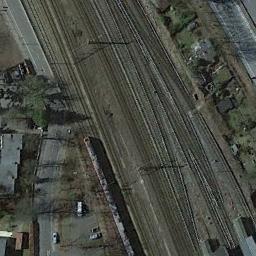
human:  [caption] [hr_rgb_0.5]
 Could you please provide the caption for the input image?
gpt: These railways have a train on the track .

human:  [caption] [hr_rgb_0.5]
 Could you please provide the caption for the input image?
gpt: Many buildings of different shapes and sizes are beside the railway .

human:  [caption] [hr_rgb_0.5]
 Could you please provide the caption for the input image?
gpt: One side of the railway, there are lush trees  And the other side, there are many buildings .

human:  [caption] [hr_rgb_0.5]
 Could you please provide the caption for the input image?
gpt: The railway is next to some houses .

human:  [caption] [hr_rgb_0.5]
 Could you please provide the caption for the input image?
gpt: There are some buildings beside the railway with a train .